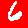
Digit: 6